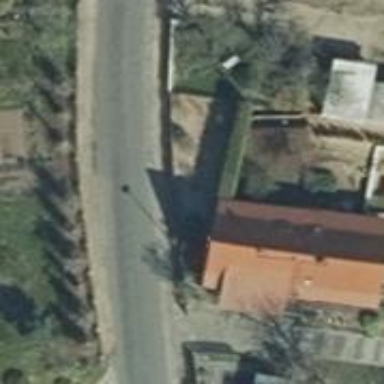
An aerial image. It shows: Tertiary road with no sidewalk.